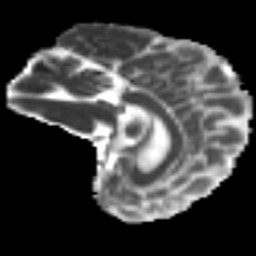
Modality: MD
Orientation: sagittal
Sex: male
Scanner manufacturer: ge
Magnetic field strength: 3 T
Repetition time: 7 s
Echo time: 0.08 s